Question: In Weka 3.6.5 I follow these steps:
1. I use Weka's Explorer and open a dataset file.
2. I change to the Classify panel and click the button "choose".
Now you can see WEKA will block/grey out classifiers, because they can't handle the dataset, see the image.

I would like to know what Weka API is used to determine whether this dataset can be used for some classifier or not. I had found it in the Weka API document but didn't get any useful info.
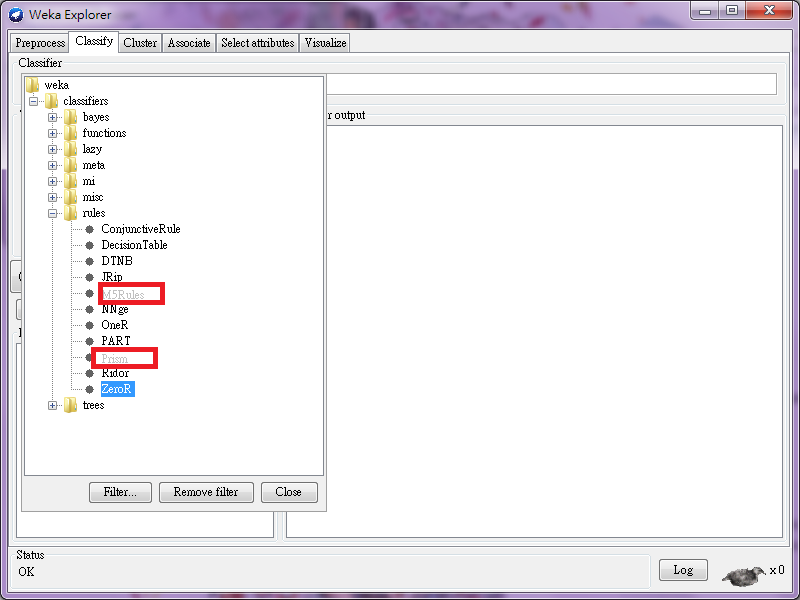
Answer: Weka disables classifiers which can't handle your data. Classifiers are only enabled if the data matches the classifier's 'capabilities' which you can view if you click on the classifier's name once you have selected it from the classifiers list. For example here are the capabilities of J48 (a decision tree):
- - -
So the class data must either be Binary or Nominal and allows for Missing class values. Th attributes data can be Nominal, Numeric, Date, Unary, Binary and handle Missing values and Empty nominal values. A additional restriction states that at least 0 instance are needed (which is kind of silly, but other classifiers state more important additional requirements in this section).
You can alter your class and attributes using the 'Preprocess' tab. For example, if a classifier only has the capability to work with Binary attributes then you can use the 'NominalToBinary' filter to convert attributes from Nominal to Binary.
One more thing, make sure that Weka knows which data column it should use a class. By default it selects the last column as the class column. If you class is in another column then you have to change this manually using the drop-down menu in the 'Classify' tab.